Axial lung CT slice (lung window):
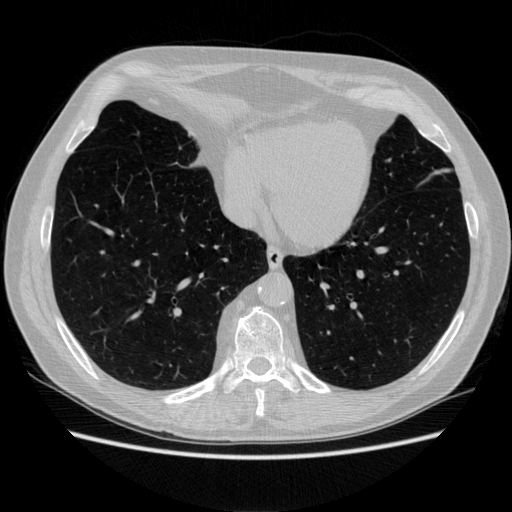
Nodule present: no